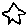
Label: star